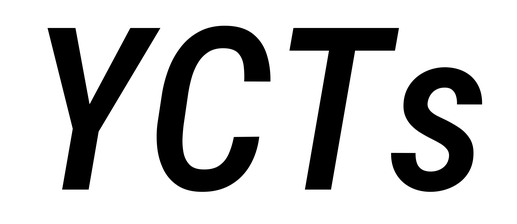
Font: Roboto-Italic_Condensed_Medium_Italic